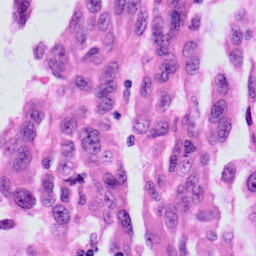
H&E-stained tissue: Skin